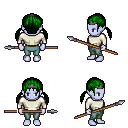
a pixel art fantasy rpg character, female body template, dark elf, purple skin, white long-sleeve shirt, teal pants, green twin-tailed hairstyle, iron tiara, spear, four views (front, back, left, right), 2x2 character sprite sheet, small pixel art, hard edges, no anti-aliasing